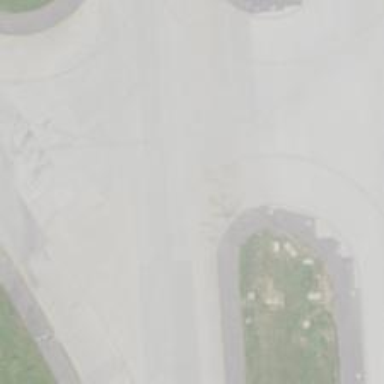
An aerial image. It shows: View of taxiway at the airport.